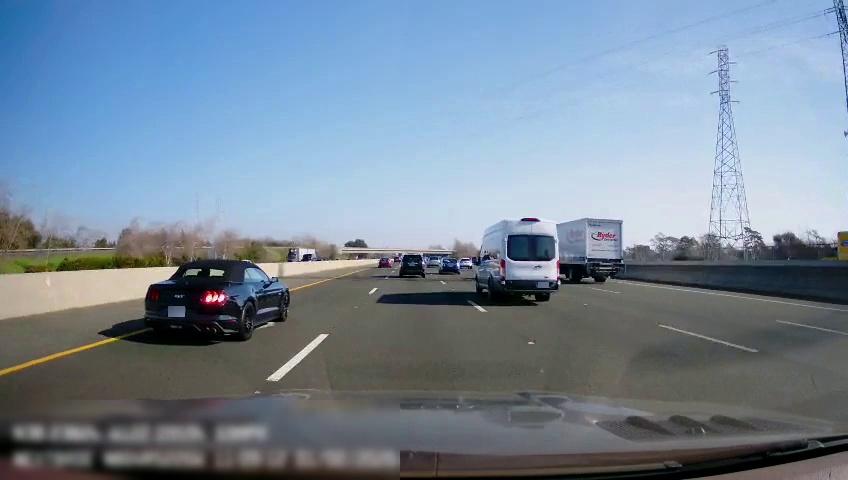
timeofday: Day
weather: Sunny
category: Drivable Space
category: Vehicles | Truck
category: Vehicles | Truck
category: Vehicles | SUV
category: Vehicles | Car
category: Vehicles | Van
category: Vehicles | SUV
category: Vehicles | Car
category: Vehicles | Car
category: Vehicles | Truck
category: Vehicles | Van
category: Lanes | Alternate Lane
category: Lanes | Current Lane
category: Lanes | Current Lane
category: Lanes | Alternate Lane
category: Lanes | Alternate Lane
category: Lanes | Alternate Lane